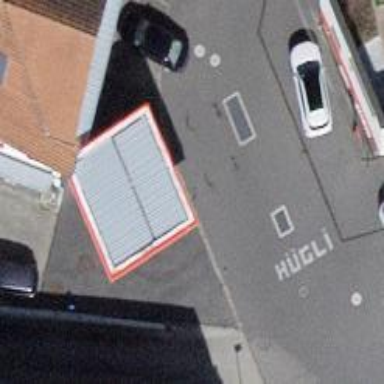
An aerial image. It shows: Fuel station.